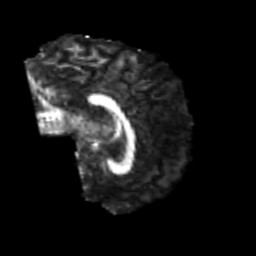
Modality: FA
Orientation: sagittal
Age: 20
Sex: male
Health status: healthy
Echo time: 0.074 s